Question: I'm coding a simple c++ factory and I get an error that I don't understand.
This is my class definition:
'''
class MSGFactory
{
public:
static MSGFactory * getInstance();
void registerMSG(const std::string MSGType , createMSGFn constructor );
MSGData *createMessage(const std::string &MSGType);
private:
static MSGFactory * inst;
std::map<std::string,createMSGFn> MSGPool;
};
'''
and this is its implementation:
'''
MSGFactory * MSGFactory::getInstance()
{
if(inst == NULL) inst = new MSGFactory();
return inst;
}
void MSGFactory::registerMSG(const std::string MSGType , createMSGFn constructor )
{
MSGPool.insert(factoryBucket(MSGType,constructor));
}
MSGData * MSGFactory::createMessage(const std::string &MSGType)
{
std::map<std::string,createMSGFn>::iterator it;
it = MSGPool.find(MSGType);
if( it != MSGPool.end() )
return it->second();
return NULL;
}
'''
I wrote this test program:
'''
class MSGOne : MSGData
{
public:
MSGOne(){}
~MSGOne() {{std::cout<<"Derived destructor called
";}}
std::string type() { std::cout << "Type One" << std::endl; return " ";}
unsigned char* getData(){ return (unsigned char *) "a"; }
static MSGData * Create() { return new MSGOne(); }
};
class MSGTwo : MSGData
{
public:
MSGTwo(){}
~MSGTwo() {std::cout<<"Derived destructor called
";}
std::string type() { std::cout << "Type Two" << std::endl; return " ";}
unsigned char* getData(){ return (unsigned char *) "a"; }
static MSGData * Create() { return new MSGTwo(); }
};
class MSGThree : MSGData
{
public:
MSGThree(){}
~MSGThree() {std::cout<<"Derived destructor called
";}
std::string type() { std::cout << "Type Three" << std::endl; return " ";}
unsigned char* getData(){ return (unsigned char *) "a"; }
static MSGData * Create() { return new MSGThree(); }
};
int main(int argc, char **argv)
{
std::cout << "PROVA" << std::endl;
MSGFactory::getInstance()->registerMSG("ONE", &MSGOne::Create );
MSGFactory::getInstance()->registerMSG("TWO", &MSGTwo::Create );
MSGFactory::getInstance()->registerMSG("THREE", &MSGThree::Create );
return 0;
}
'''
but compiling it with "g++ T_MSGFactory.cpp MSGFactory.cpp" I get this error:
1) "riferimento non definito a" is "undefined reference to"
2) "nella funzione" is "in function"

Can someone help me? Thanks
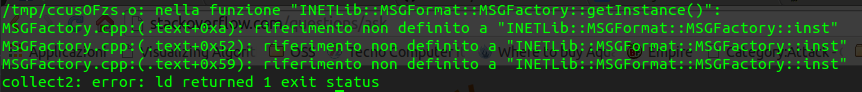
Answer: In the top of your MSGFactory.cpp file, just after the includes, in the global scope, you should declare the static member.
like this:
'''
MSGFactory* MSGFactory::inst=NULL;
'''